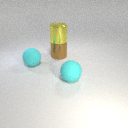
large cyan rubber sphere to the right of large cyan rubber sphere